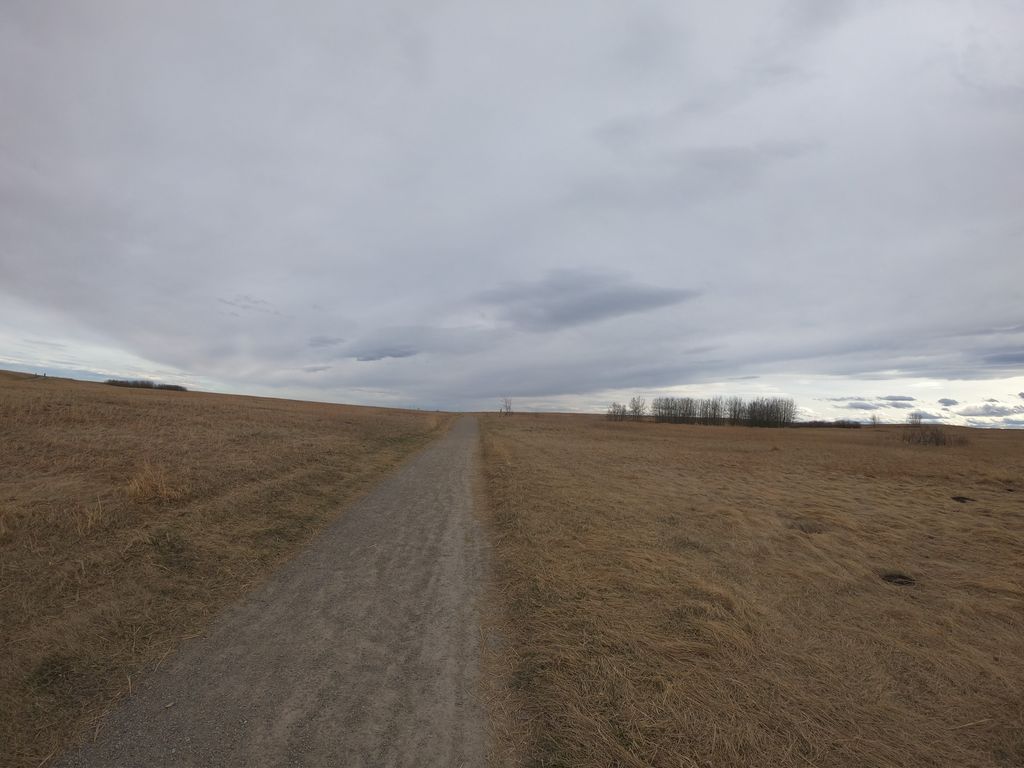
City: calgary